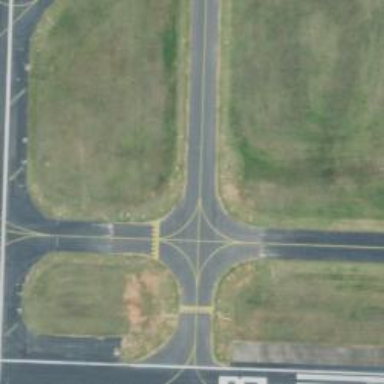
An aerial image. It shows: View of taxiway at the airport.